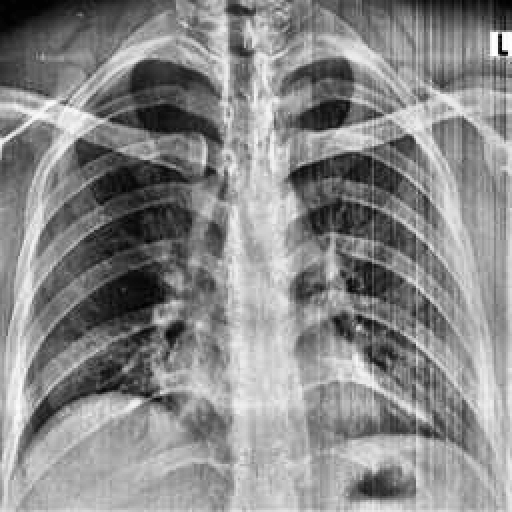
Finding: NORMAL